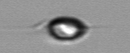
Label: Acanthoica_quattrospina